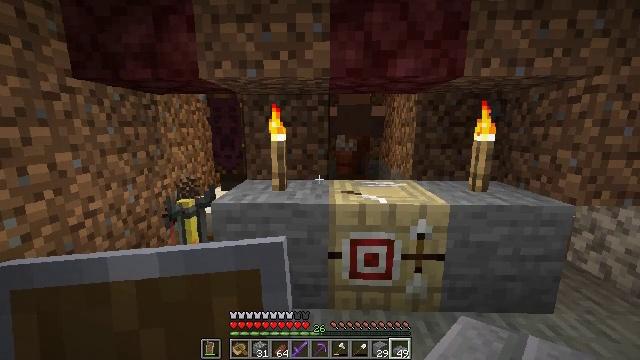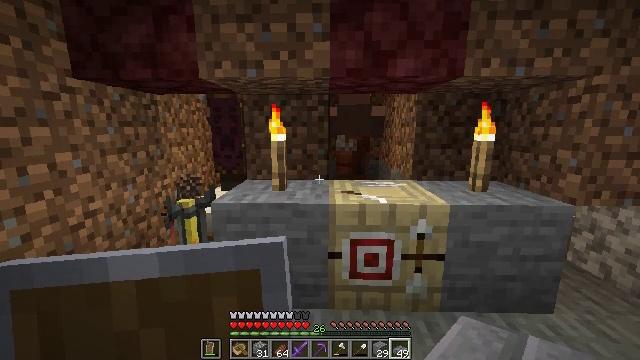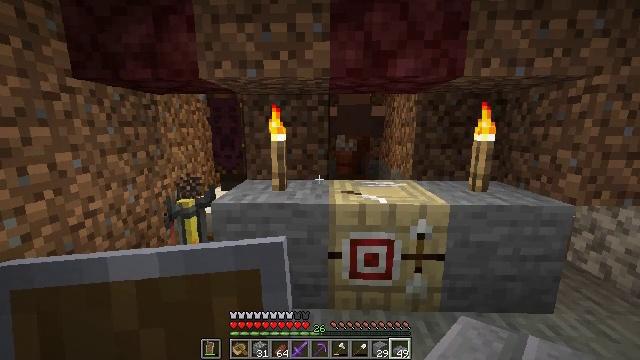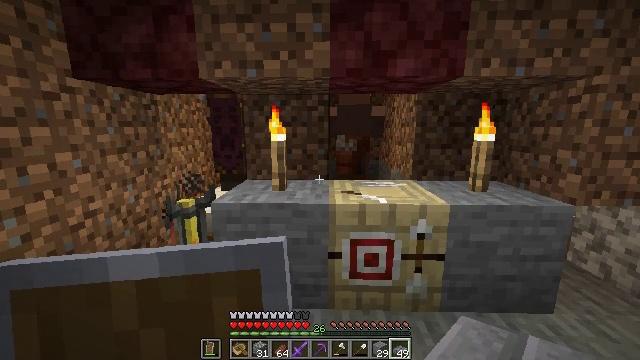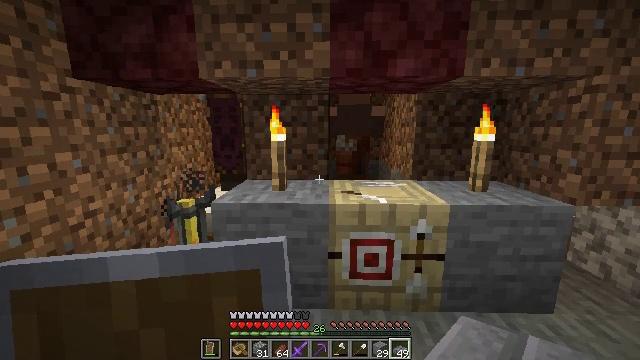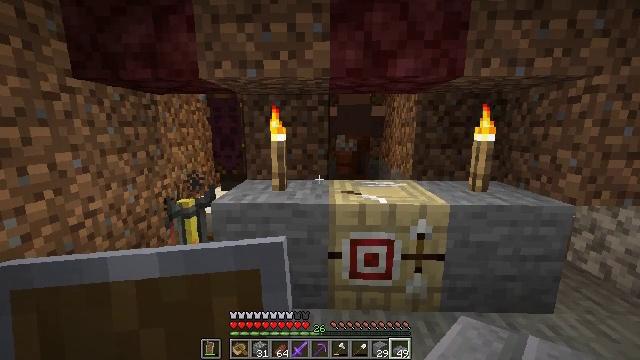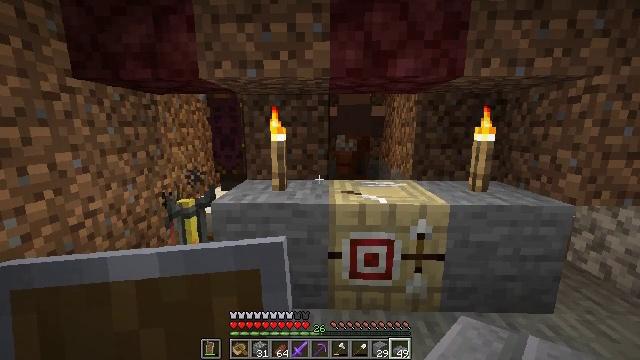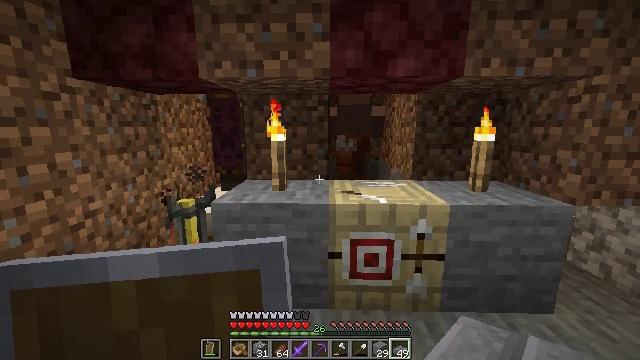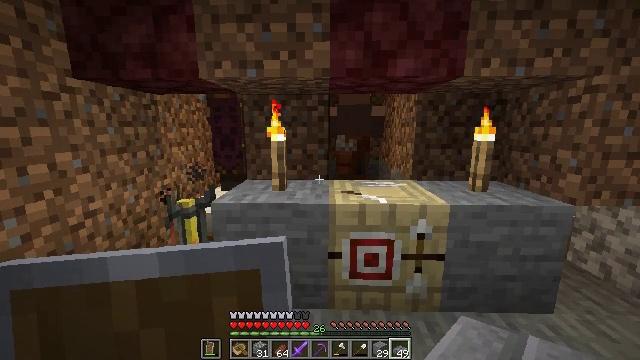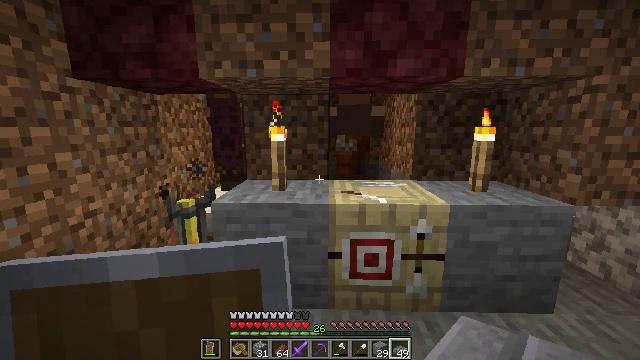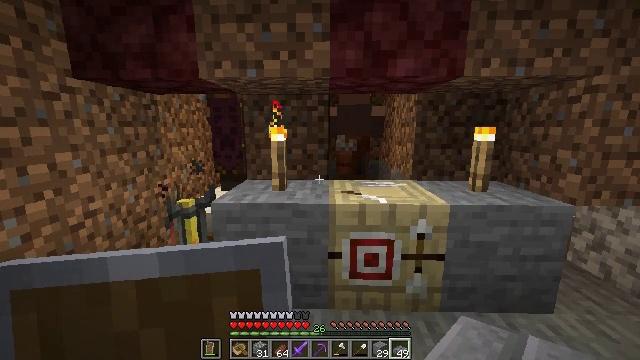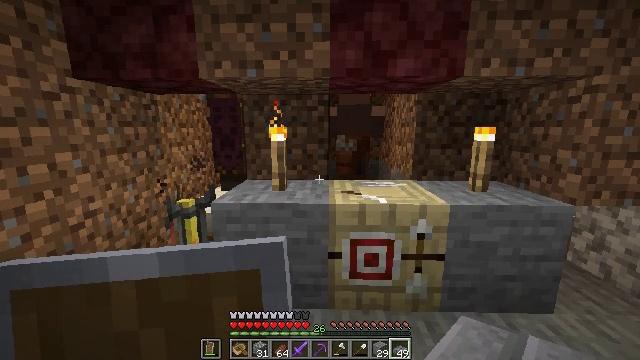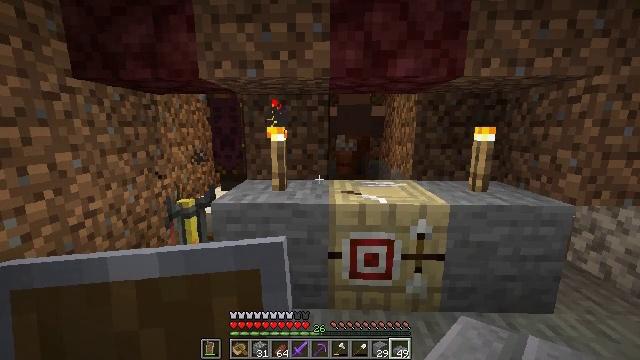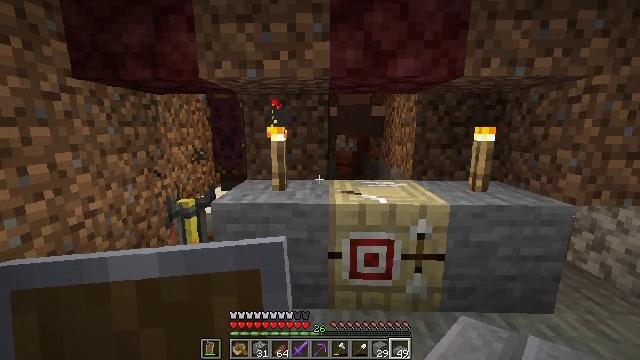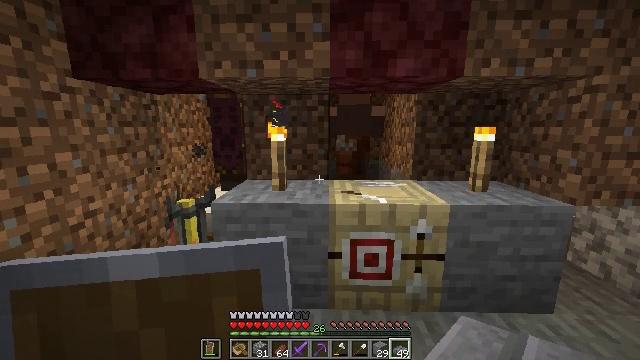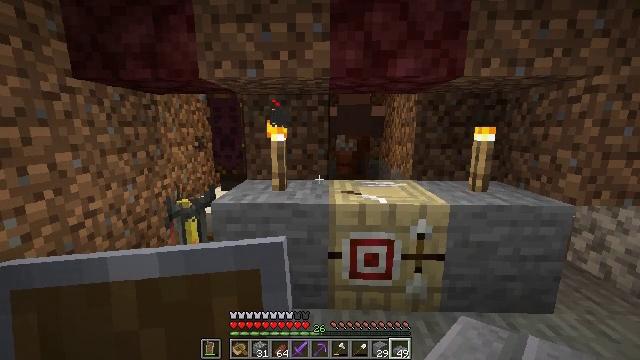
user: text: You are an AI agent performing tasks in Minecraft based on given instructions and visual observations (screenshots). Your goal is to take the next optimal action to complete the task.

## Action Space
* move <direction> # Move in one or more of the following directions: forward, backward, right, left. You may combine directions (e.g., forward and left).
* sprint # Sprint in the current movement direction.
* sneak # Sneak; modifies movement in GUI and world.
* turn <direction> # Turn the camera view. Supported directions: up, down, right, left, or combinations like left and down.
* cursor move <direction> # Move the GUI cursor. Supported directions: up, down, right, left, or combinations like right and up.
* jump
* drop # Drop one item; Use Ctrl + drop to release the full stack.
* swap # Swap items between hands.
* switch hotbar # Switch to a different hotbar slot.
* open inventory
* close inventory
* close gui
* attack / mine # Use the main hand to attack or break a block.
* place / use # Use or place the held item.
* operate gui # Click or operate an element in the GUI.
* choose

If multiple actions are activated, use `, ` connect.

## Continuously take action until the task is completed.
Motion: motion action
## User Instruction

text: Gather the iron door by mining it.
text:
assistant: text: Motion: no_op
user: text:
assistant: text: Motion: no_op
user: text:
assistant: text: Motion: no_op
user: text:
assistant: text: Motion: no_op
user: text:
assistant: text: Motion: no_op
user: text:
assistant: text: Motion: no_op
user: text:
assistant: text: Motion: no_op
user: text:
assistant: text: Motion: no_op
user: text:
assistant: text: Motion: no_op
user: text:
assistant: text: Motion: no_op
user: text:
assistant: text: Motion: no_op
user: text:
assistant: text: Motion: no_op
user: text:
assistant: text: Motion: no_op
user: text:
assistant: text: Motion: no_op
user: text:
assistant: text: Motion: no_op
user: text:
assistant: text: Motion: no_op
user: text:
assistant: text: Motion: no_op
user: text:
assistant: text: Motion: no_op
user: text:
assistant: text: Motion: no_op
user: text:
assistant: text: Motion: no_op
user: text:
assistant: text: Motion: no_op
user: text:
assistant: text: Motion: no_op
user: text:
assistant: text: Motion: no_op
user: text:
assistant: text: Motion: no_op
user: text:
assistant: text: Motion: no_op
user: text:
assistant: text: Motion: no_op
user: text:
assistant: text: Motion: no_op
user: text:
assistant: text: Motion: no_op
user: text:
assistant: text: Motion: no_op
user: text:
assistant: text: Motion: no_op